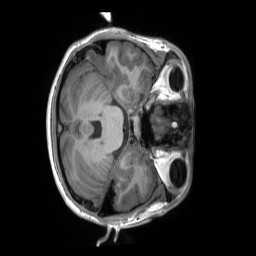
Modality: T1w
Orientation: axial
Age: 18
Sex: male
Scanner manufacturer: siemens
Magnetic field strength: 3 T
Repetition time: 2.3 s
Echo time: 0.00232 s